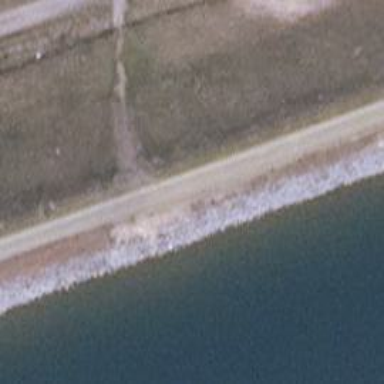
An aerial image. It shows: Track with compacted grade3 surface and embankment.